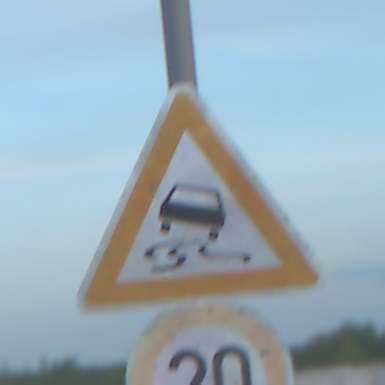
Verkehrszeichen: SchleuderOderRutschgefahr
Zusatzzeichen unten: Geschwindigkeit20
Umgebung: Outdoor, Beach
Tageszeit: SunriseSunset
Wetter: PartlyCloudy
Licht: Natural
Jahreszeit: NotSpecified
Kontrast: LowContrast